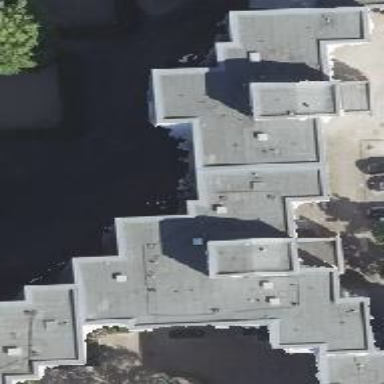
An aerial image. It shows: Flat-roofed apartment building with white exterior.